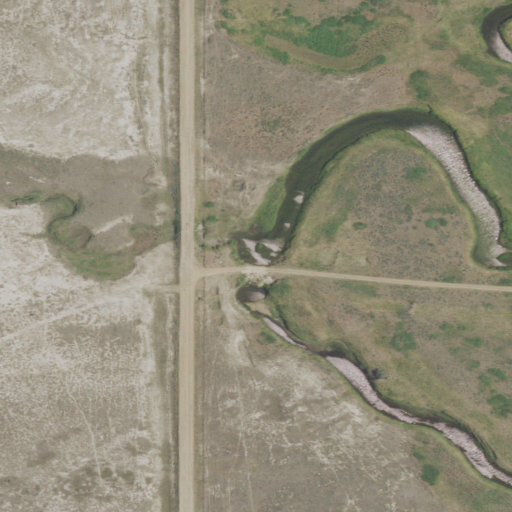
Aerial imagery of valley in Montana named Davison Coulee containing grassland and shrub